Question: My dash project includes functionality that the user can customise alerts. These alerts appear in a customised alerts list with a delete button that gives the user the ability to delete a customised alert from the list.
[scheenshot of dashboard feature]

This list is created with the following code:
'''
@callback(
Output('customized-list','children'),
Input('customized-alerts-button','n_clicks'),
State('customized_alerts','data'),prevent_initial_call=True)
def showCustomizedAlerts(_,customized_alerts):
return [html.H2('Customized alerts', style={"textAlign": "left"}),
html.Ul([html.Li(html.Div([
html.Div([i],style={'display':'inline-block'}),
html.Div([html.Button('Delete alert',id='delete-alert-button'+str(customized_alerts.index(i)))],style={'display':'inline-block'})])) for i in customized_alerts])]
'''
Now in order for the delete alert feature to work I need callbacks for every delete button (with id's 'delete-alert-button1','delete-alert-button2',...,'delete-alert-buttonm' for m alerts). Is there a way I can implement this such that this works for however many alerts a user wants to make? My intuition says that maybe I can create callbacks in a loop, in the same way as the button are made. Something like:
'''
@callback(..Input('delete-alert-button'+str(customized_alerts.index(i)),'n_clicks')... for i in customised_alerts
'''
As a quick fix I just created a bunch of callbacks so it covers so many alerts. However, if the user creates more alerts than I accounted for this becomes a problem.
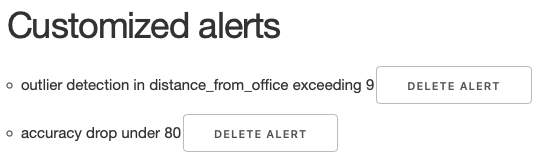
Answer: <URL>
You can use pattern matching on the callback definitions, that will pick up any elements that are identified by an ID.